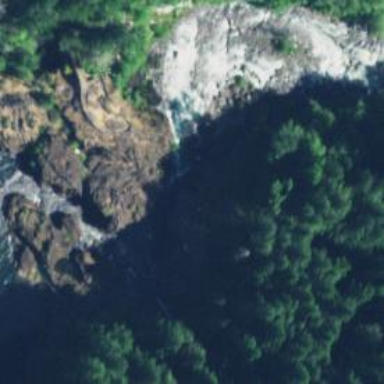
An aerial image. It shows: Beautiful waterfall in nature.